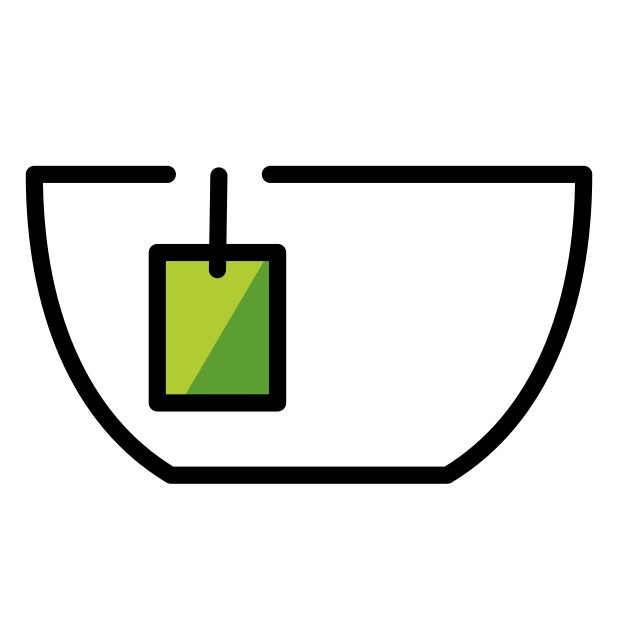
Emoji: 🍵
Name: teacup without handle
Unicode: 0x1f375